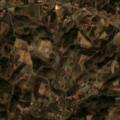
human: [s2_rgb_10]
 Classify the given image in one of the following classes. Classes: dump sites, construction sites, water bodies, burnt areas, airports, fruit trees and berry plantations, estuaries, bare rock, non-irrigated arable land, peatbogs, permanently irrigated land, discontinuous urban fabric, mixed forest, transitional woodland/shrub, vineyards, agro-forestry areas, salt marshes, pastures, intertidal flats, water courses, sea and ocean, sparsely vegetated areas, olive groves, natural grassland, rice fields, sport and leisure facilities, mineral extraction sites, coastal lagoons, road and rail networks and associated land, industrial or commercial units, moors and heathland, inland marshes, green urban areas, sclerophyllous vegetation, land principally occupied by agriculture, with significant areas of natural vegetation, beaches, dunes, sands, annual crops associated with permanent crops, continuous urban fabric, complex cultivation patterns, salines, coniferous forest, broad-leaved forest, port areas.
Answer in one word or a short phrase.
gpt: non-irrigated arable land, complex cultivation patterns, land principally occupied by agriculture, with significant areas of natural vegetation, coniferous forest